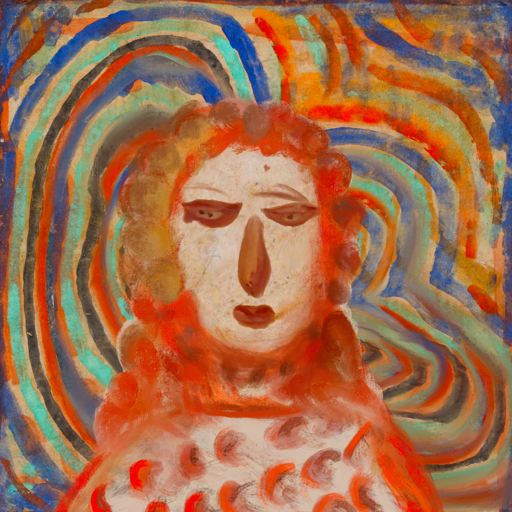
Background: Sisters, Head And Neck Front: Rupkatha, Face Front: Pious_Lady, Bust: Rupkatha, Hair Front: Rupkatha, Head Accessory: Blank, Second Necklace: Blank, Necklace: Blank, Baby: Blank